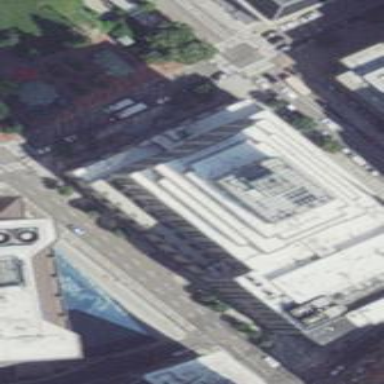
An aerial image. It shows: Commercial building.